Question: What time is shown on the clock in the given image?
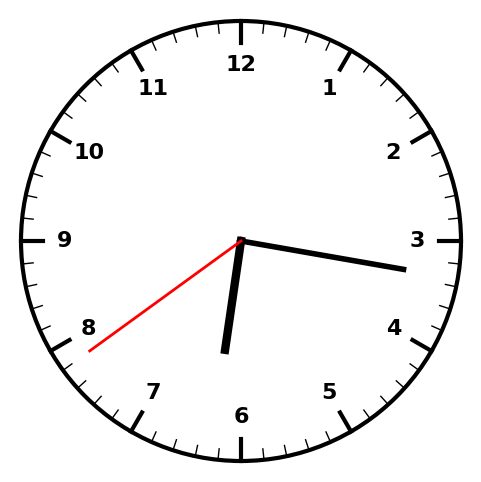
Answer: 06:16:39